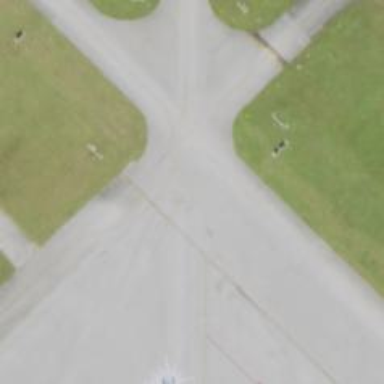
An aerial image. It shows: Image of taxiway at airport.